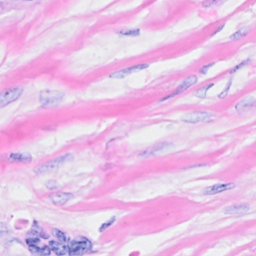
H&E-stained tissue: Breast